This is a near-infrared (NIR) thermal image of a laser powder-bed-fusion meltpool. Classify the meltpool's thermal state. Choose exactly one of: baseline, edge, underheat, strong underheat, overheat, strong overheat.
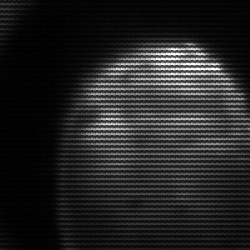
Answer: strong underheat